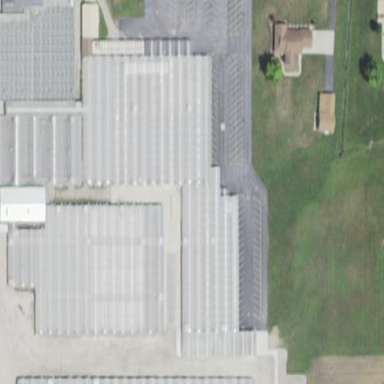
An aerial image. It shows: Greenhouse used for horticulture.